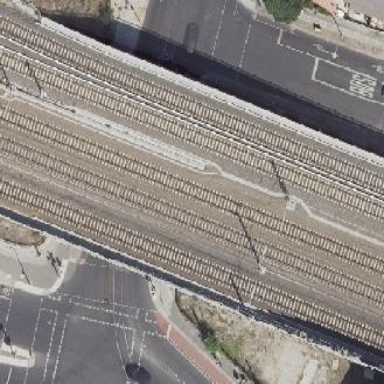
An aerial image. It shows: Bridge with beam structure.